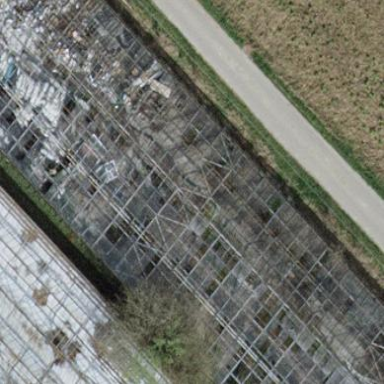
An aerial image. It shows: Greenhouse.